Question: I have three points with x and y values to start with. What I actually want is the position where the actual vector would go (look at image provided).
Can you help me ? I tried around a little bit with atan2 and parallelograms, but unfortunately without success.

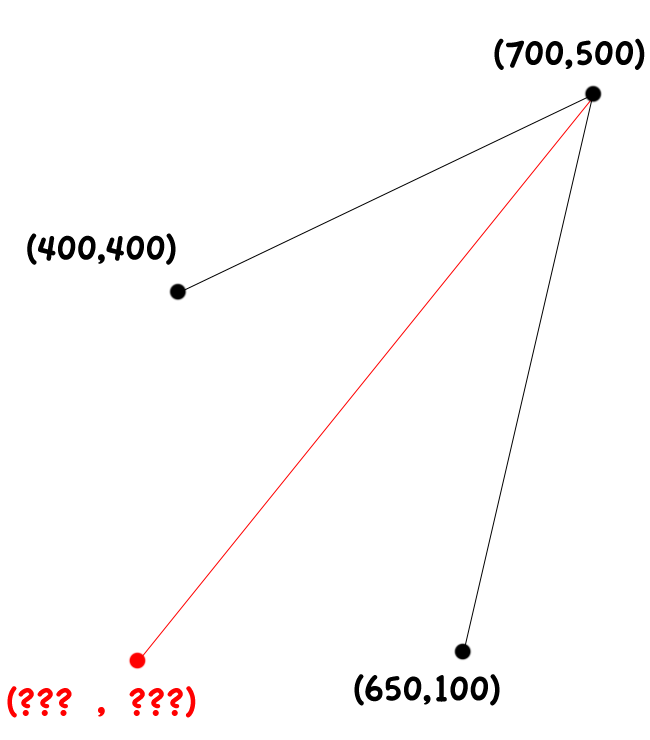
Answer: Again, I'll remind that I might be missing something, but I this is pretty simple addition of vectors:
'''
let point A be (700, 500)
let point B be (400, 400)
let point C be (650, 100)
let point D be (???, ???)
the vector from A to B is: (-300, -100) // i.e. x = B-A, 400 - 700, etc
the vector from A to C is: (-50, -400)
Adding these together yields the vector from A to D: (-350, -500).
Adding that vector to point A yields the coordinates of the point D: (350, 0)
'''